Field crop: tomato
Growth stage: 1
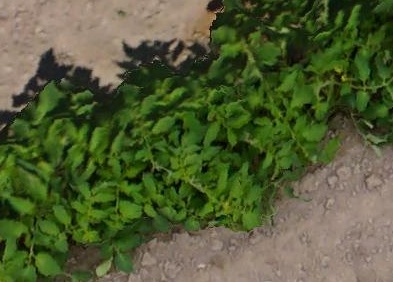
Species: tomato